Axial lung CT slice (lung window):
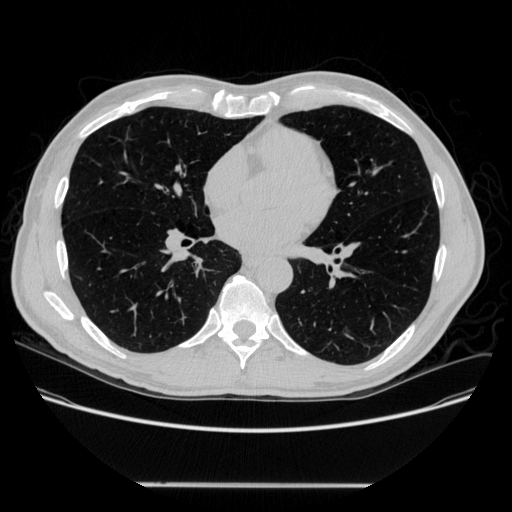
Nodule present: no